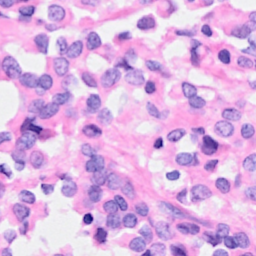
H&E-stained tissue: Breast